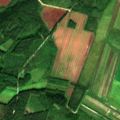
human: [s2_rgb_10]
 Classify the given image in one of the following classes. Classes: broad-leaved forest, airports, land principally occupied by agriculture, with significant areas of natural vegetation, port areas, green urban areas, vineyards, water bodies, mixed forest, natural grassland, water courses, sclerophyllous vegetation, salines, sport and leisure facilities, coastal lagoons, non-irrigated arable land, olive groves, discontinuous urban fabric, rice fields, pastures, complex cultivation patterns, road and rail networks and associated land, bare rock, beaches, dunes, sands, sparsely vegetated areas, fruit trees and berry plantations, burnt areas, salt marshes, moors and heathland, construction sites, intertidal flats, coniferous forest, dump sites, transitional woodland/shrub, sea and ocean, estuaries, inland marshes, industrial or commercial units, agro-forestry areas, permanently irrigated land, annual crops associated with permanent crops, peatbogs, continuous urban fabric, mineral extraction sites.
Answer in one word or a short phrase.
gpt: non-irrigated arable land, broad-leaved forest, coniferous forest, mixed forest, peatbogs